Question: I tried to create a job to call a REST API every 10 minutes using the Application Lab UI of the Workload Scheduler.
The task works fine, if I push Run Now.
This is the configuration of my trigger:

I left out valid to intentionally to have this task running infinitely.
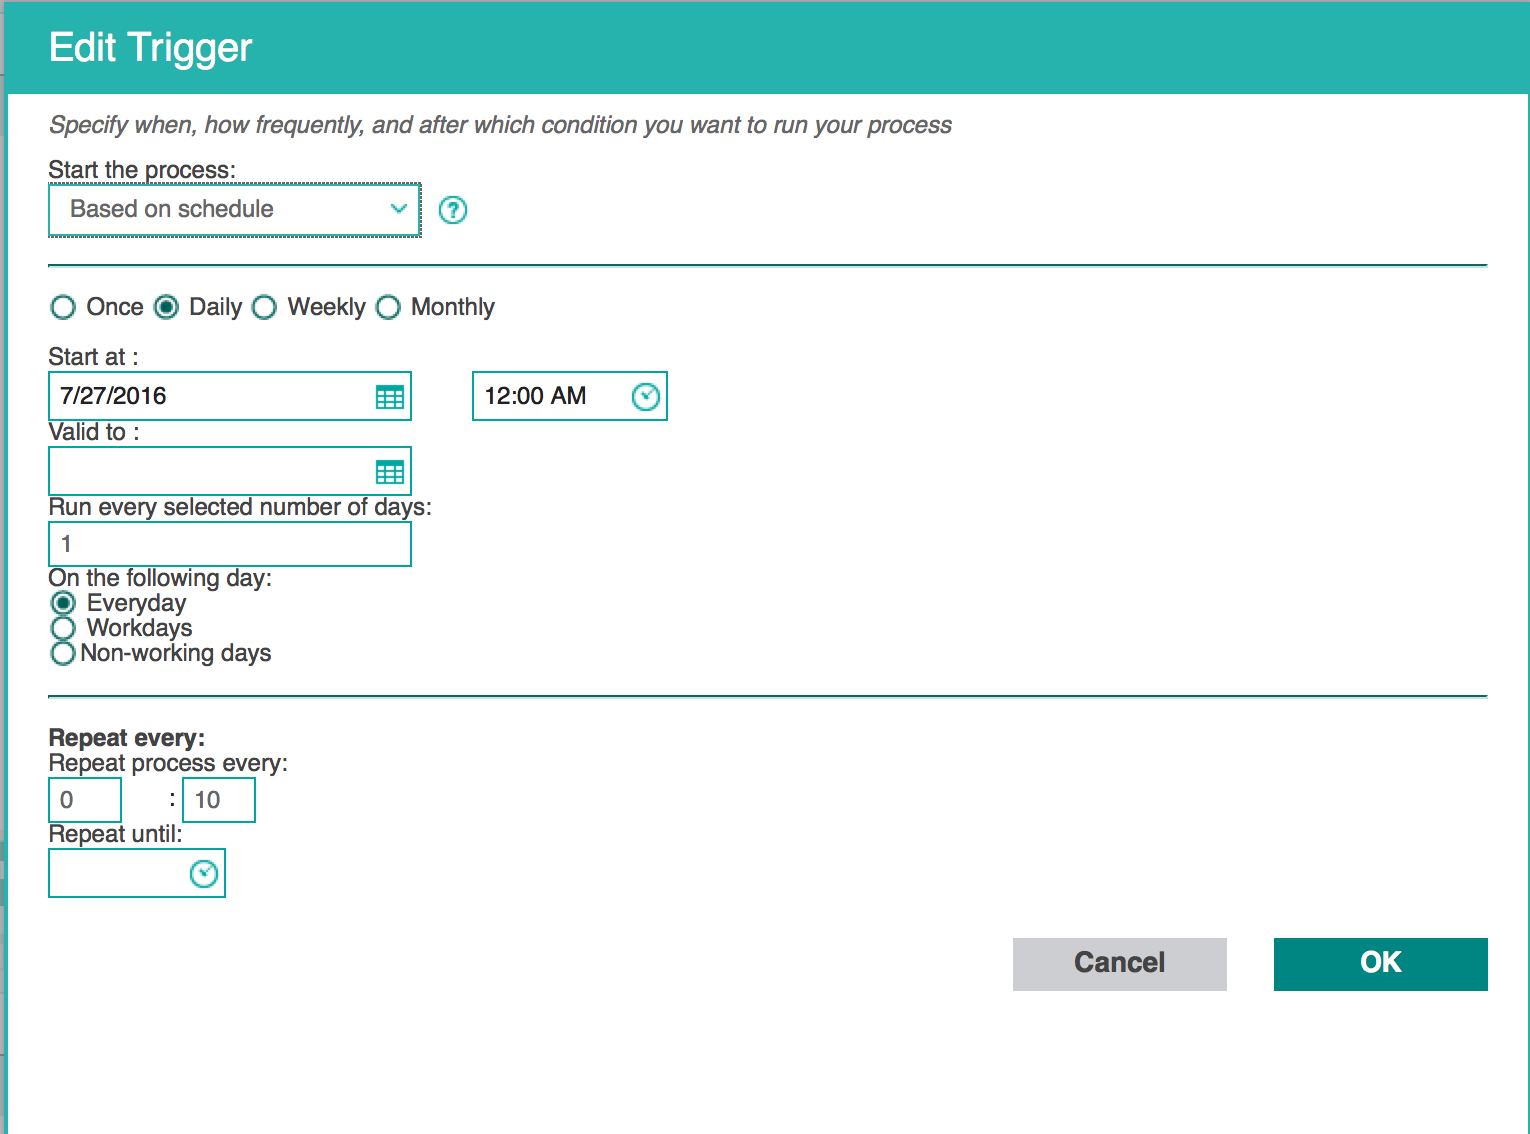
Answer: Looking the trigger you created seems to be right: your step will run every 10 minutes every days.
If not, could you specify what is not working?
Thanks